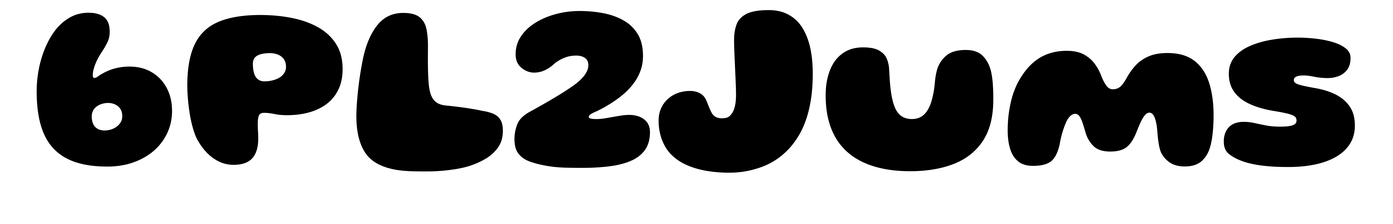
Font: Gluten_ExtraBold